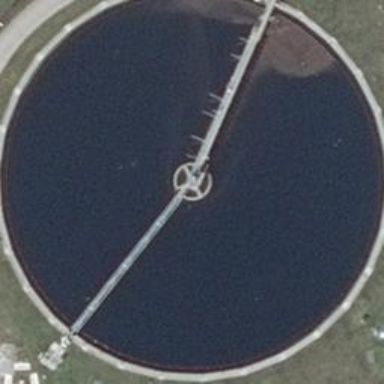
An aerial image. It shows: Body of wastewater.